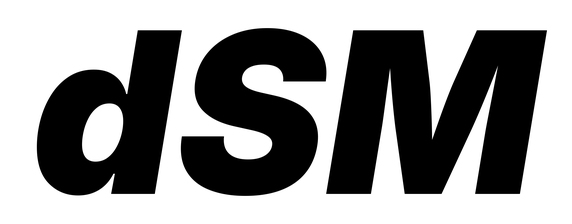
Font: Inter-Italic_Black_Italic